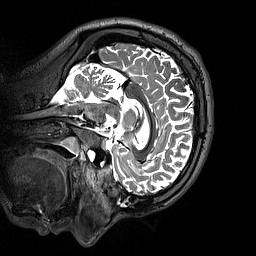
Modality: T2w
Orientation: sagittal
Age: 39
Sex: male
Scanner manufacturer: siemens
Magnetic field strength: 3 T
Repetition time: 3.2 s
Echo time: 0.412 s